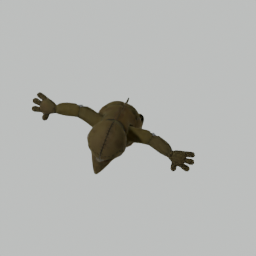
Label: animals